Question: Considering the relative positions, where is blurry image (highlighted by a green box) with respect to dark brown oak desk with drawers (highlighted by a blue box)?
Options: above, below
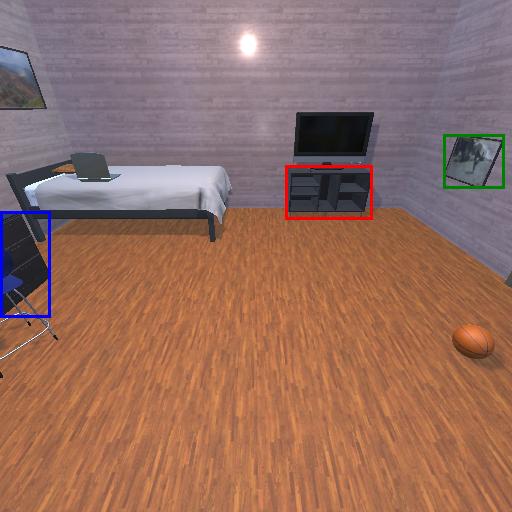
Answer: above